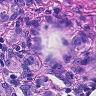
Metastatic tissue present: yes